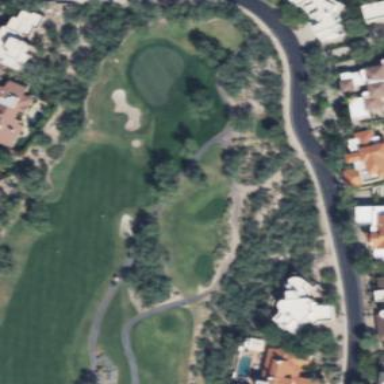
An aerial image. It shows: Rough area on grassy golf course.